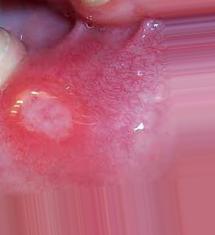
Condition: Mouth Ulcer